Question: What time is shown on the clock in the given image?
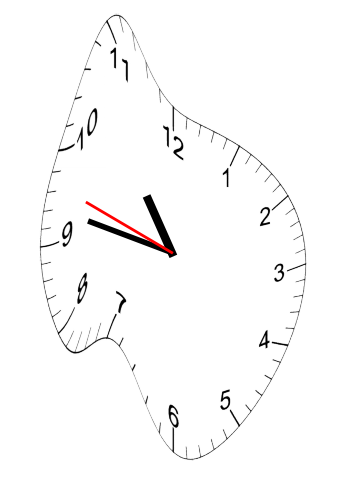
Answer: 10:46:48